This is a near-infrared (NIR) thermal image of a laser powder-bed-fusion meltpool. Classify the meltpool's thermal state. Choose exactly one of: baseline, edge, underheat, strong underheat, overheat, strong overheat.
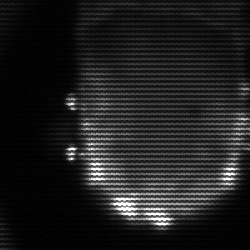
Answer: baseline